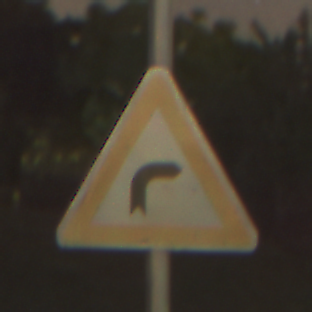
Verkehrszeichen: KurveRechts
Umgebung: Outdoor, Suburban
Tageszeit: Night
Wetter: Clear
Licht: Artificial
Jahreszeit: NotSpecified
Kontrast: MediumContrast